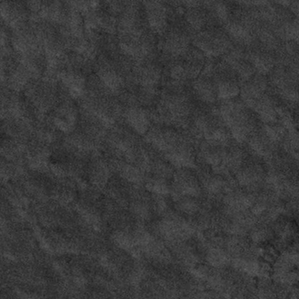
Label: frost